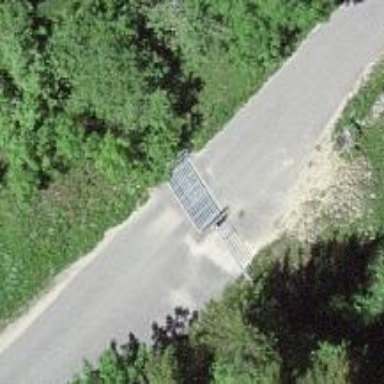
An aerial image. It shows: Cattle grid.